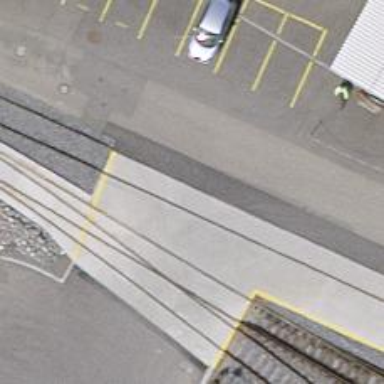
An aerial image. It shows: Siding railway track with one set of rails.